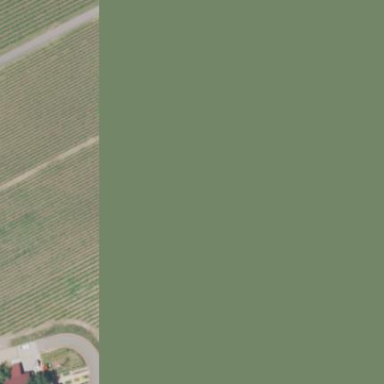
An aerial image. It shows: Vineyard where grapes are grown.